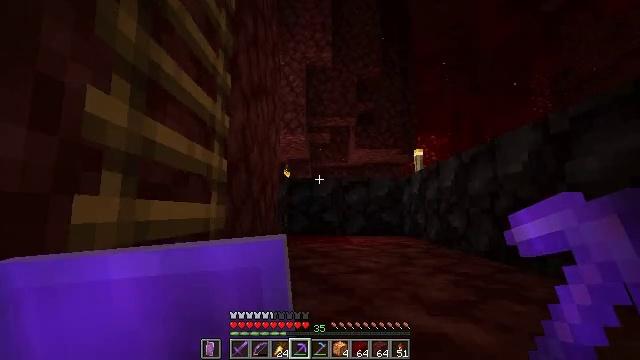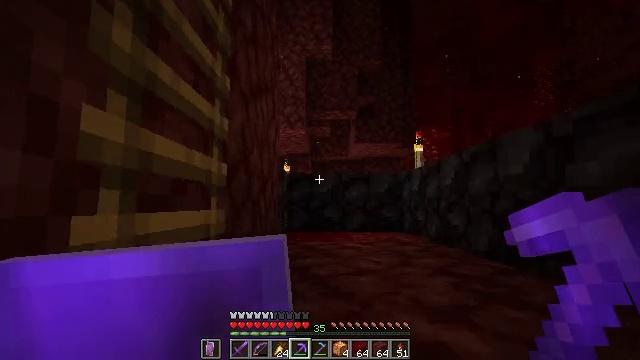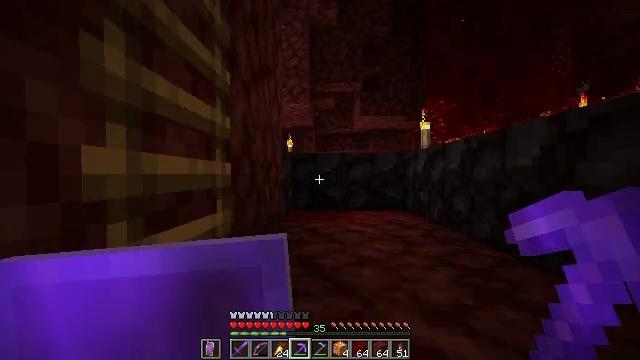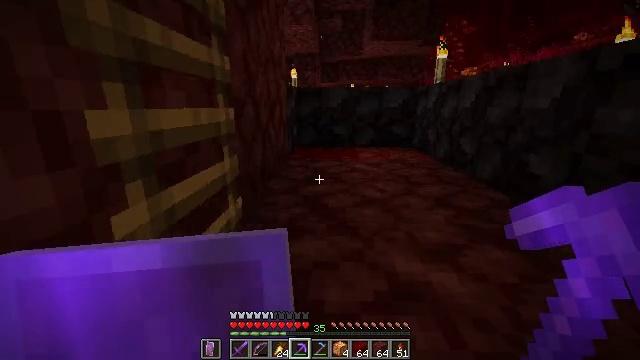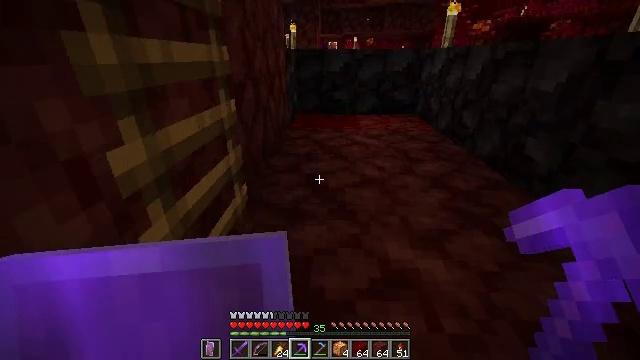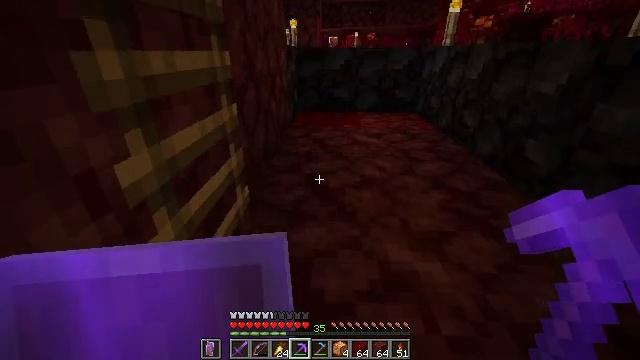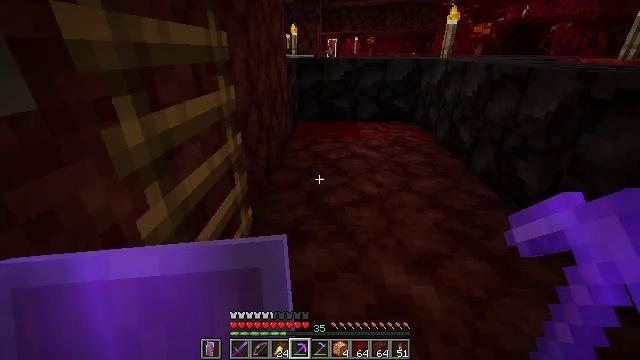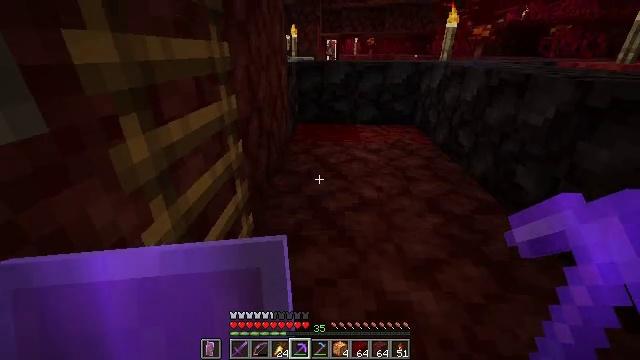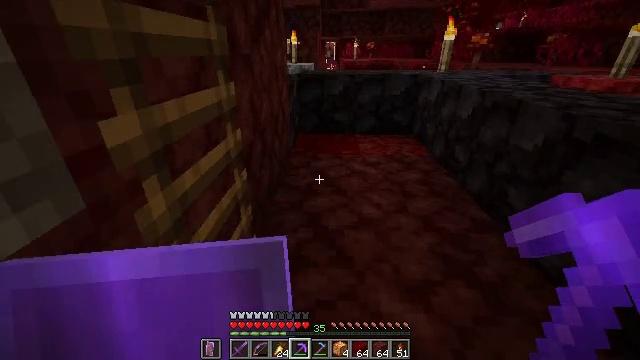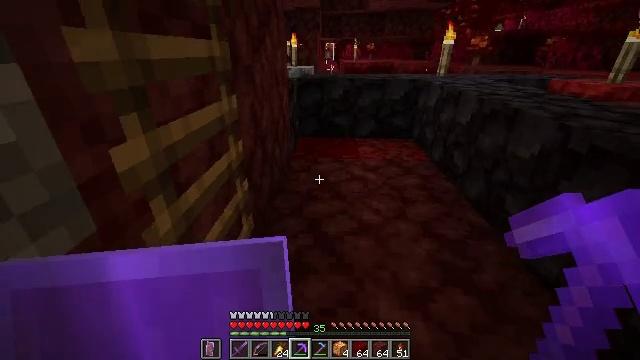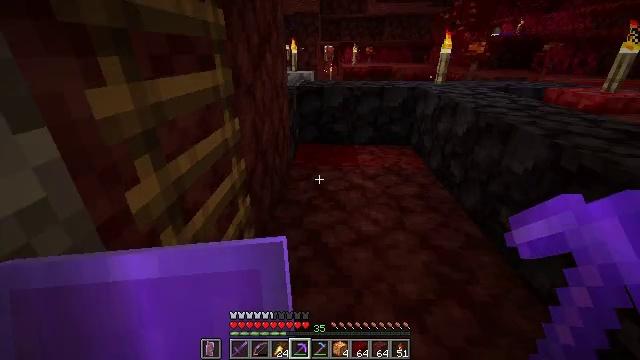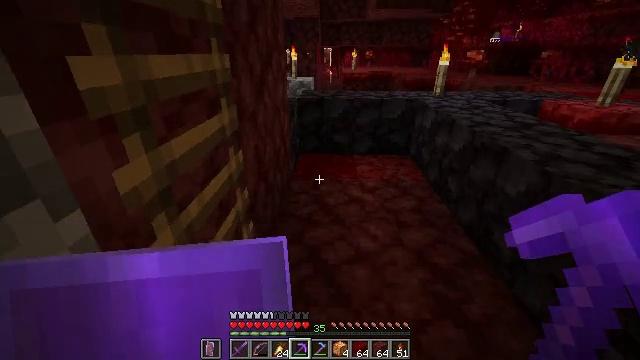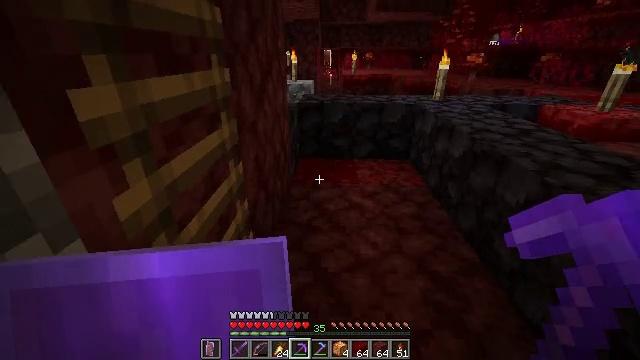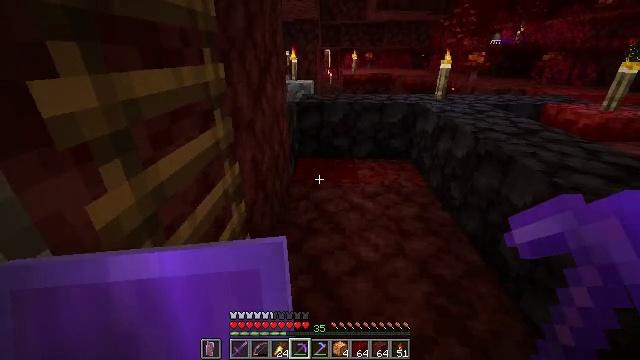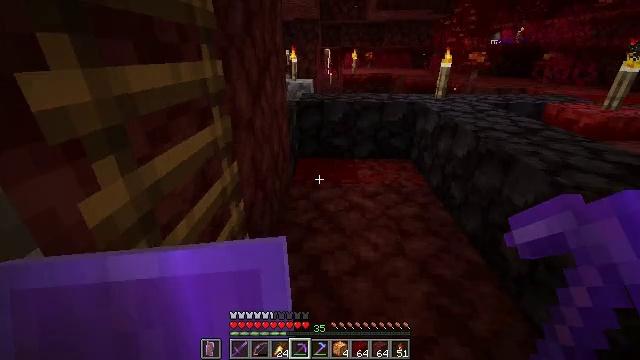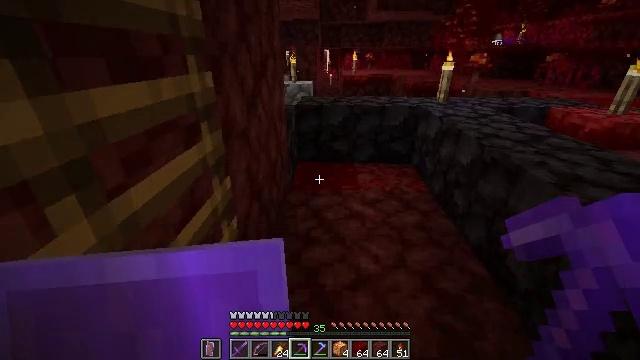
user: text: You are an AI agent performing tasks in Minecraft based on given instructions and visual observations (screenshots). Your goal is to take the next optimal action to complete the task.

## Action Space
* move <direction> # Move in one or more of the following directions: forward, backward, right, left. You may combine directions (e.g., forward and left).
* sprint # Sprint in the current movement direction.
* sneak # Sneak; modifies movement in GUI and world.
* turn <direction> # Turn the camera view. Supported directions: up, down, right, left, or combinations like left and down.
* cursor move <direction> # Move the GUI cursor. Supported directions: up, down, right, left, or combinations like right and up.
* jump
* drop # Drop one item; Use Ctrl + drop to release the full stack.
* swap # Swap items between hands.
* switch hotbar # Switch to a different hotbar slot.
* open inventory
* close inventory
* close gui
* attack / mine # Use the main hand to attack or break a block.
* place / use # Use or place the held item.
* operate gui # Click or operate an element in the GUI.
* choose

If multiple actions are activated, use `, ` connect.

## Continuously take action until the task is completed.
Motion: motion action
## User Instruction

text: Attack the nether wart block to break it.
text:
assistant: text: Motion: move forward, turn down, jump
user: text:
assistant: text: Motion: move forward, turn down, jump
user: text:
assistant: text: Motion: move forward, turn left and down, jump
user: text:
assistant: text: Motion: move forward, turn down, jump
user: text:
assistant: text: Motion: move forward, turn down, jump
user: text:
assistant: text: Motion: move forward, jump
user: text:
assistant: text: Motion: move forward, jump
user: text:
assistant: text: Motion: move forward, jump
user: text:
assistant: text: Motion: move forward, jump
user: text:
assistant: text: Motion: move forward, jump
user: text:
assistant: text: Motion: move forward, jump
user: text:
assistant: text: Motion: move forward, jump
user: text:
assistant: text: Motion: move forward, jump
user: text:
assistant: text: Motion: move forward, jump
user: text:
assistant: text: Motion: move forward, jump
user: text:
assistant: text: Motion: move forward and move right, jump
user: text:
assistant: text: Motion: move forward and move right, jump
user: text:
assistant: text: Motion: move forward and move right, jump
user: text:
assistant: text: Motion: move forward and move right
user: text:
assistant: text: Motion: move forward and move right
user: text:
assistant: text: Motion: move forward and move right
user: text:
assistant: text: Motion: move forward and move right
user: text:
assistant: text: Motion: move forward and move right
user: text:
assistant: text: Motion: move forward and move right, turn left
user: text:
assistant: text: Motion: move forward and move right, turn left
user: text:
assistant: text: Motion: move forward and move right, turn left
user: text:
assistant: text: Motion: move forward and move right, turn left
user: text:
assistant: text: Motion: turn left
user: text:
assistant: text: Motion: turn left
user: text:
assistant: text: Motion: turn left